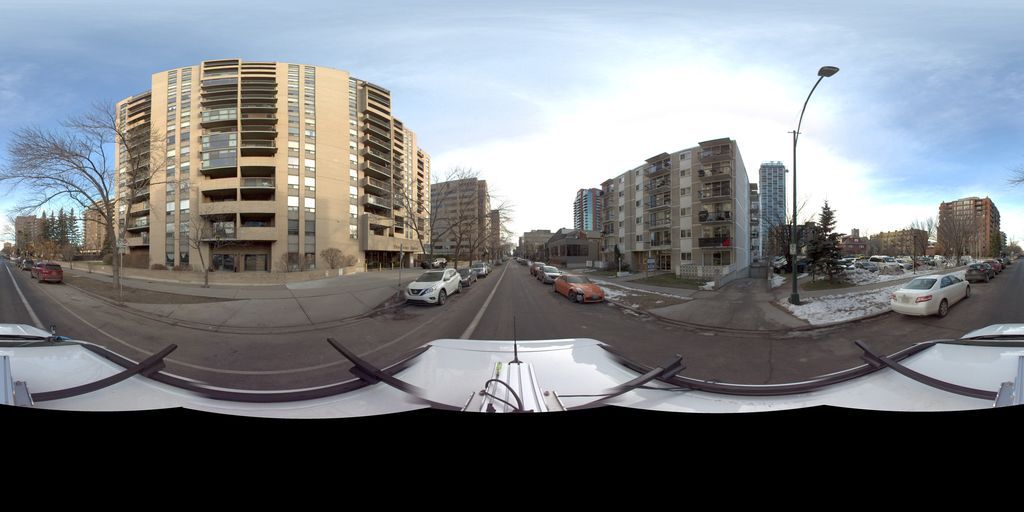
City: calgary